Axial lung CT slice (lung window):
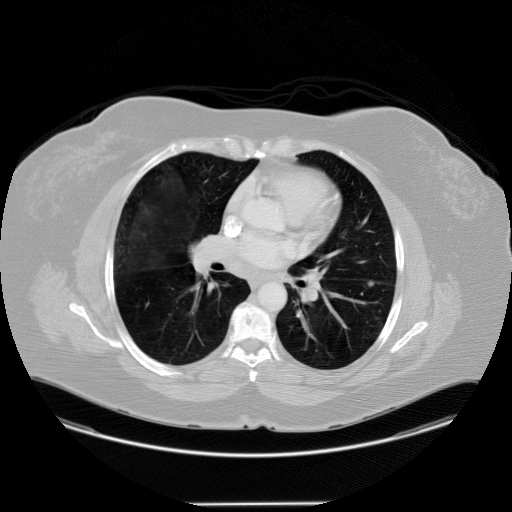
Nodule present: yes
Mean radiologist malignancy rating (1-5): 2.25